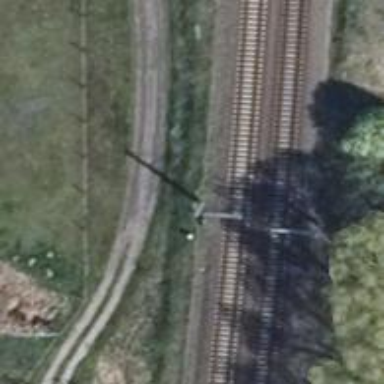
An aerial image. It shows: Railway signal.